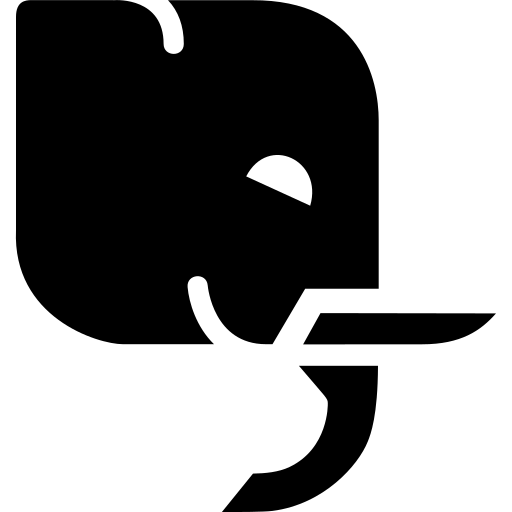
Tags: icon, FontAwesome, fa-icon, brand, deskpro